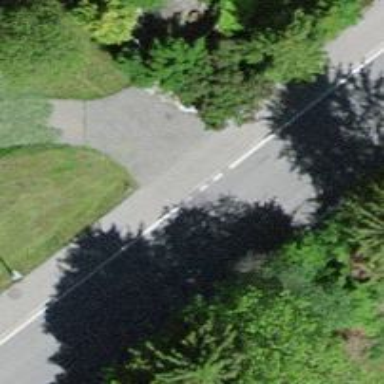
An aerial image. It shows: Tertiary road.